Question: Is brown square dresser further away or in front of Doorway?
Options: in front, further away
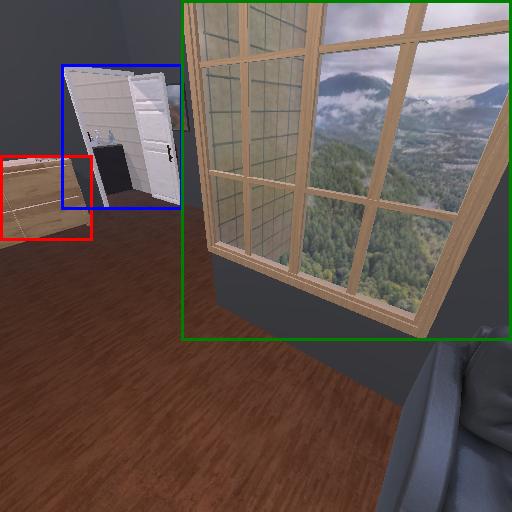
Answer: in front